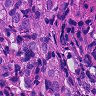
Metastatic tissue present: yes